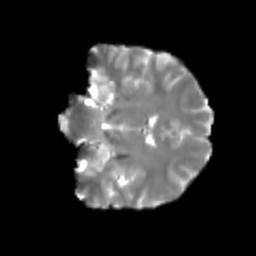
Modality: T2w
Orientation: coronal
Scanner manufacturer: siemens
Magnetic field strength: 3 T
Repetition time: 4 s
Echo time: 0.0594 s